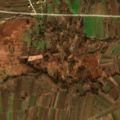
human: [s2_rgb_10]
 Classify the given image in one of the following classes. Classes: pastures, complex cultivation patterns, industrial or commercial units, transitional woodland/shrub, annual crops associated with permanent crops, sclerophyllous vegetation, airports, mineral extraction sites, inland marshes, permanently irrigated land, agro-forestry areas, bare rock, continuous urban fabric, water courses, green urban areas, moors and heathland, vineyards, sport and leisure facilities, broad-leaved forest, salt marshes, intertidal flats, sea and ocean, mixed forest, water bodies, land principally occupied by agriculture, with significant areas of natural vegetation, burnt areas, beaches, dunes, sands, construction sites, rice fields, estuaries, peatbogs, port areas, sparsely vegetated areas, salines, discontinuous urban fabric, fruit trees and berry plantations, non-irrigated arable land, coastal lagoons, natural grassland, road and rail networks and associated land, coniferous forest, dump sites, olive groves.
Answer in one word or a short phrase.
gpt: non-irrigated arable land, complex cultivation patterns, land principally occupied by agriculture, with significant areas of natural vegetation, transitional woodland/shrub